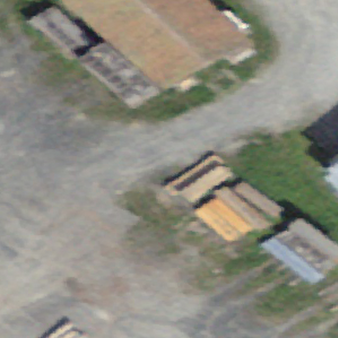
Label: other